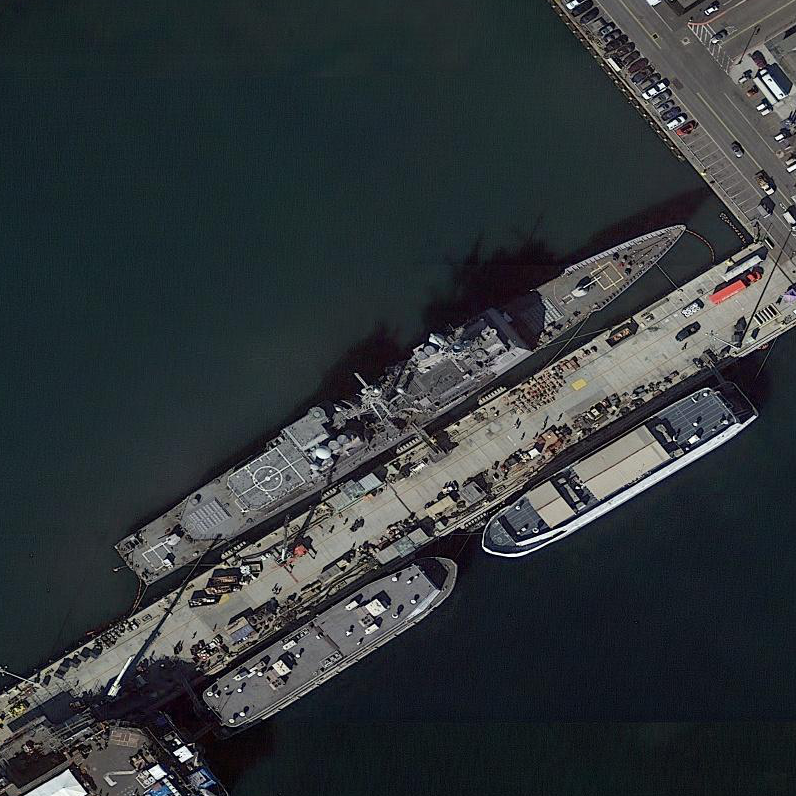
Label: cruiser